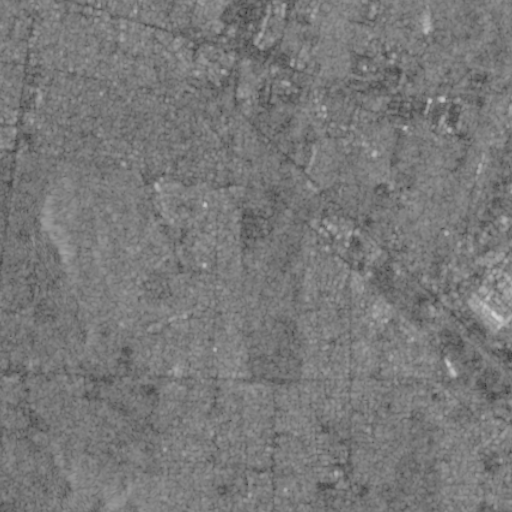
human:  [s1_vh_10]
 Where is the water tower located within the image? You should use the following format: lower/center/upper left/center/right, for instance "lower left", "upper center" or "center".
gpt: The water tower is located in the lower center of the image.
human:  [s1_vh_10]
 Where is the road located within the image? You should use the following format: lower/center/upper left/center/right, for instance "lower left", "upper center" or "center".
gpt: There is no road in the image.

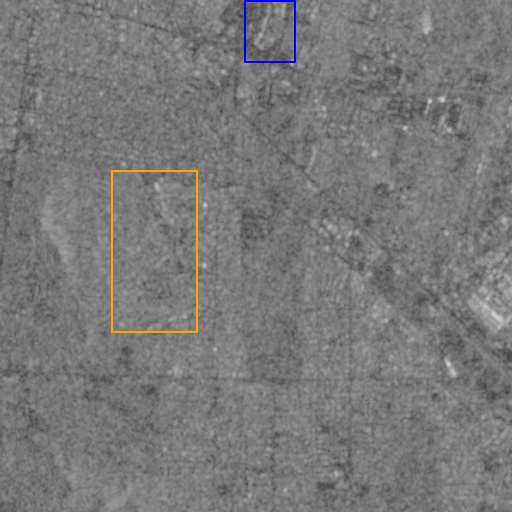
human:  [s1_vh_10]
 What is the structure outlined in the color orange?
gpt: The structure outlined in orange is a park.
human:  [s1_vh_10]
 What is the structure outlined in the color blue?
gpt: The structure outlined in blue is a parking lot.
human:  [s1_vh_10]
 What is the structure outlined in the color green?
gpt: There is no green outline.